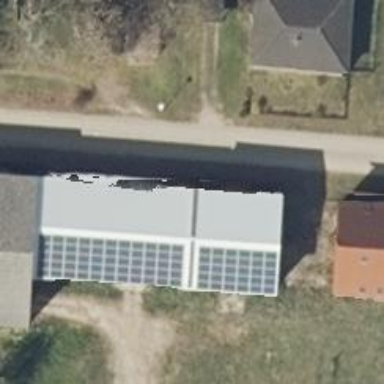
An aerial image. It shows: Solar power generator using photovoltaic method with solar photovoltaic panel types.